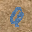
Label: 6